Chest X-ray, AP view. Patient: 21 years old, sex F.
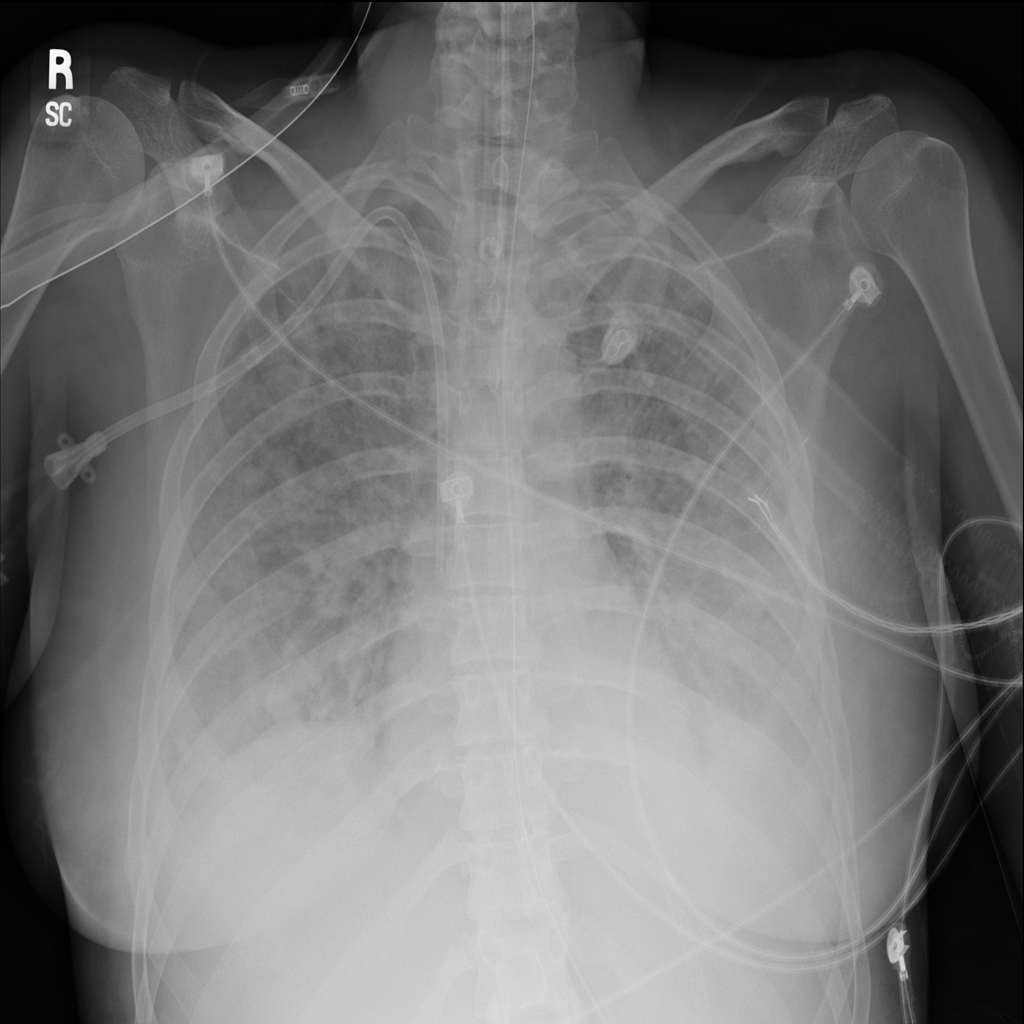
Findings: No Finding